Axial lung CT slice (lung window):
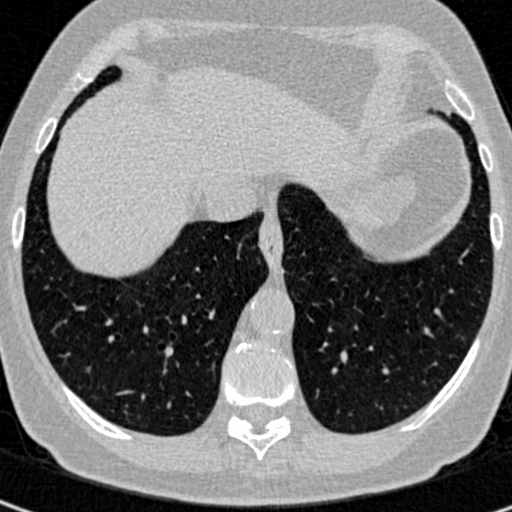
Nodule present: no